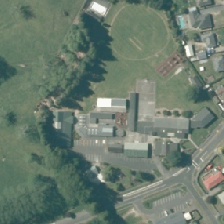
Land cover: urban_build_up